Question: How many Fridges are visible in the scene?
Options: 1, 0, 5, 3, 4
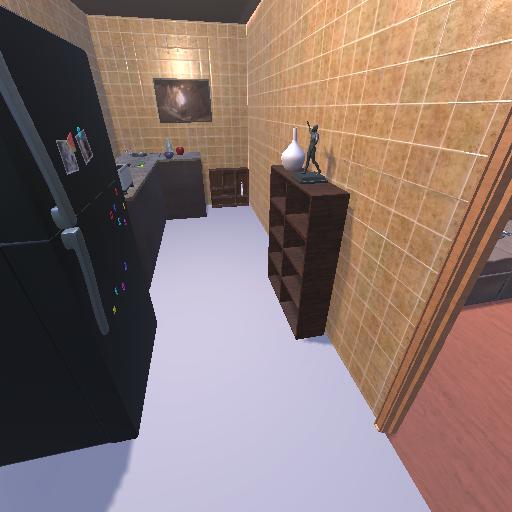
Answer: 1